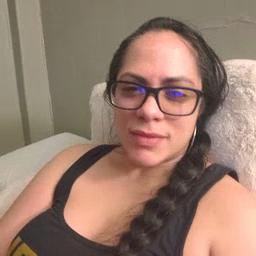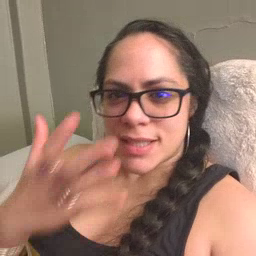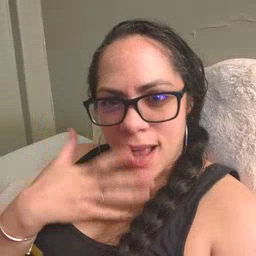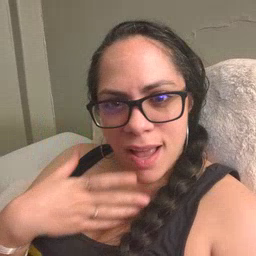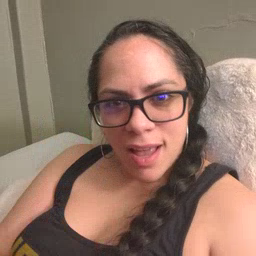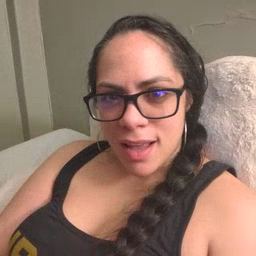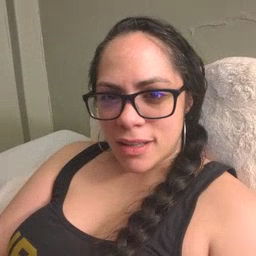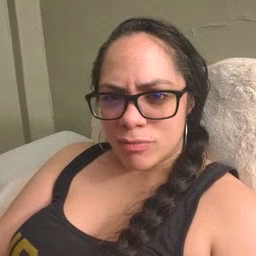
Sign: sad